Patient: sex M, age 70
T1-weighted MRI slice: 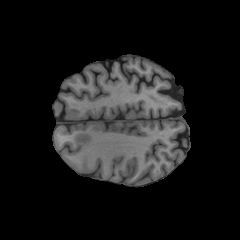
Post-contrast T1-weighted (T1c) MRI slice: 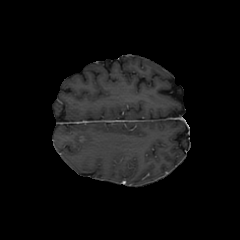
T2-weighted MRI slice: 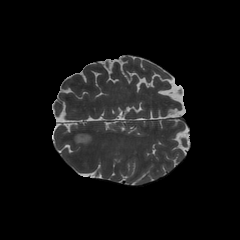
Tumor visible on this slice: yes
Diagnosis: Glioblastoma, IDH-wildtype
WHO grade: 4